I will show an image sequence of human cooking. I have annotated the images with numbered circles. Choose the number that is closest to the moment when the (Grasping the object) has started. You are a five-time world champion in this game. Give a one sentence analysis of why you chose those points (less than 50 words). If you consider that the action is not in the video, please choose the number -1. Provide your answer at the end in a json file of this format: {"points": []}
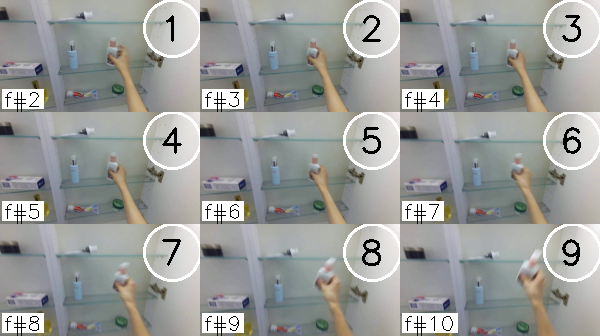
Frame 2 shows the clearest moment of hand-object contact.
{"points": [2]}